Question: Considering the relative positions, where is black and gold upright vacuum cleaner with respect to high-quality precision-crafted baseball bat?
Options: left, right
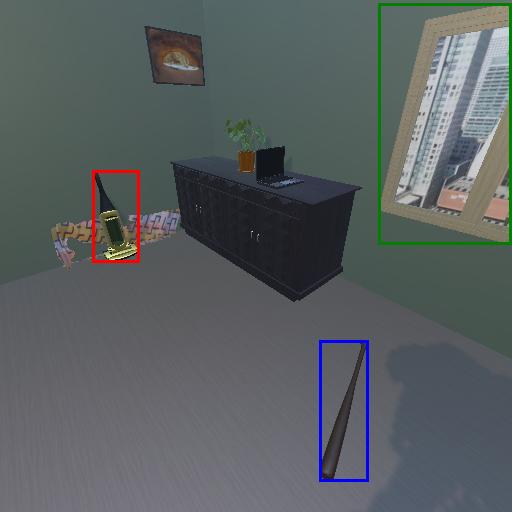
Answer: left